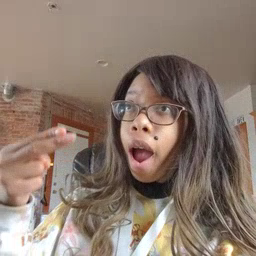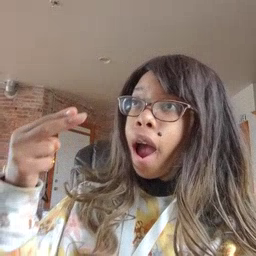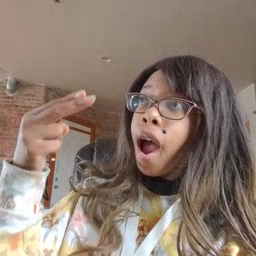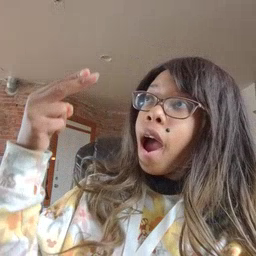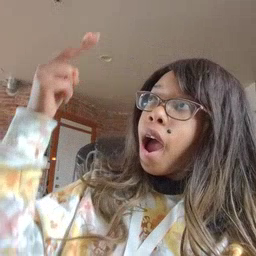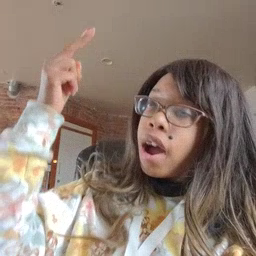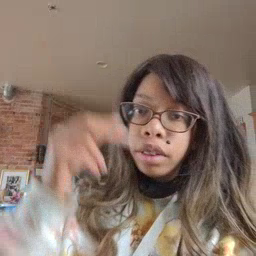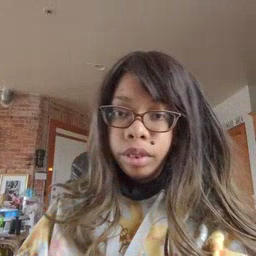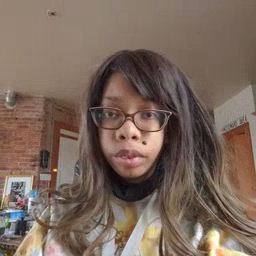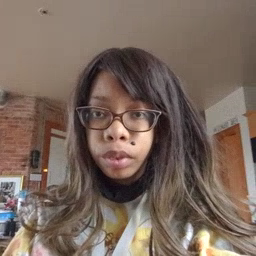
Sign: high